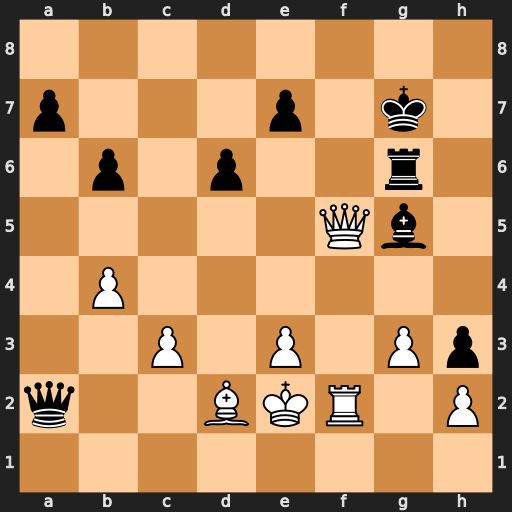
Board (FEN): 8/p3p1k1/1p1p2r1/5Qb1/1P6/2P1P1Pp/q2BKR1P/8
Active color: w
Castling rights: -
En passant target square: -
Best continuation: Qf8+ Kh7 Rf7+ Qxf7 Qxf7+